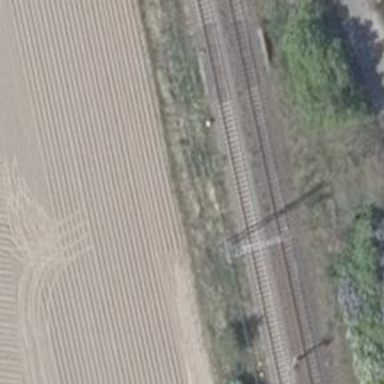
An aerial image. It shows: Railway signal.